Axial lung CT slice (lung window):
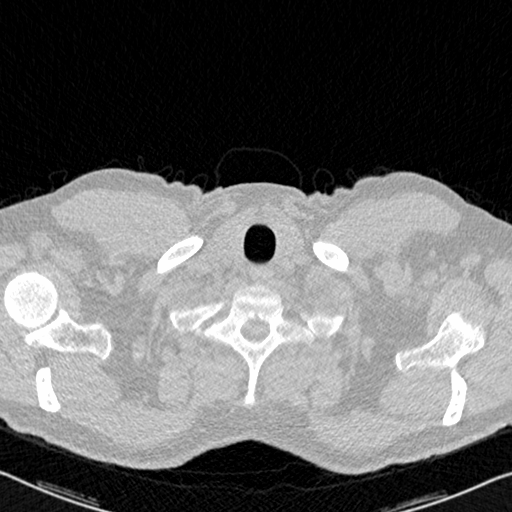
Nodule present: no